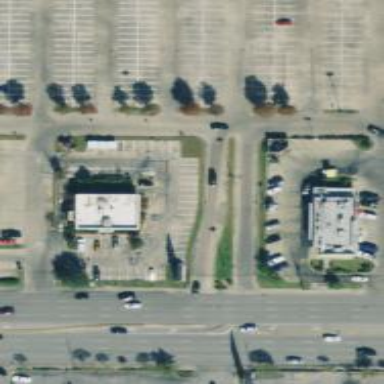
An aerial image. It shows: Parking space is available.